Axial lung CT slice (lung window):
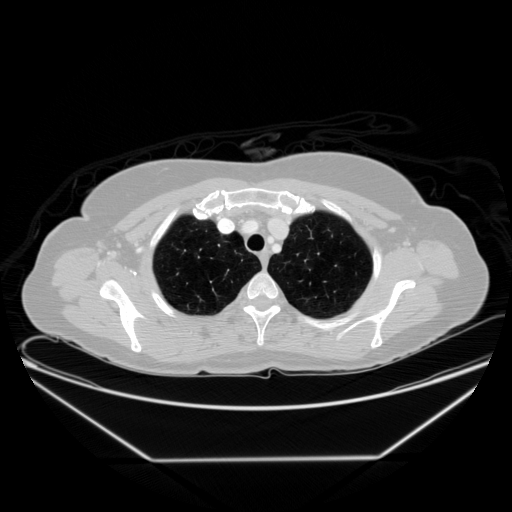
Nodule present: no